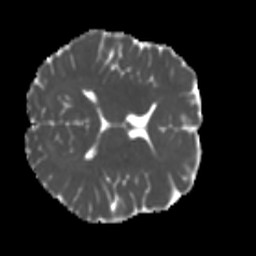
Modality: MD
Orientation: axial
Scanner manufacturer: siemens
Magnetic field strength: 3 T
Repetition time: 4 s
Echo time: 0.0594 s